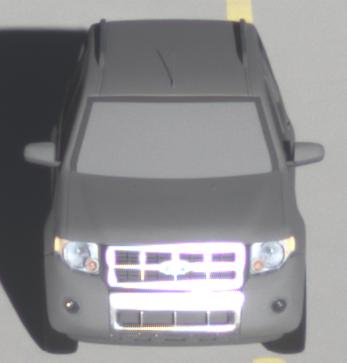
Make: Ford
Model: Escape Hybrid
Detailed model: -
Model produced from: 2004
Model produced until: 2012
Doors: 5
Color: gray
Road condition: dry road
Daytime: morning or afternoon
Contrast: high contrast